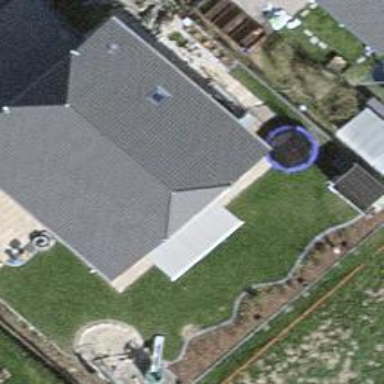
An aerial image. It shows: Simple house.